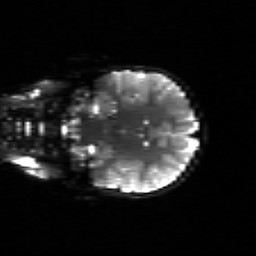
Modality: sbref
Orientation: coronal
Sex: female
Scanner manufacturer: siemens
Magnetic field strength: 3 T
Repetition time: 5 s
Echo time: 0.071 s